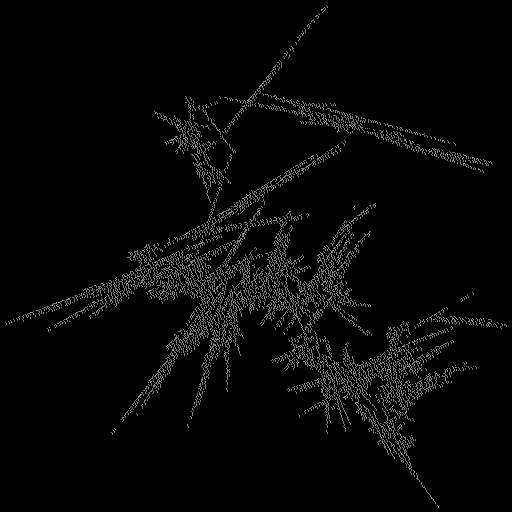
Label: groundpine